Question: I want to override the default template but i have trouble implementing it.
I tried this:
'''
<charting:Chart Title="{Binding Title}" Name="chChart" LegendStyle="{StaticResource LegendStyle1}">
<charting:Chart.Axes>
<charting:DateTimeAxis
x:Name="Abcisa"
Orientation="X"
ShowGridLines="True"
Title="{Binding Abscissa}">
<charting:DateTimeAxis.Template>
<ControlTemplate TargetType="{x:Type charting:DateTimeAxis}">
<Grid x:Name="AxisGrid">
<Grid.RowDefinitions>
<RowDefinition Height="Auto" />
<RowDefinition Height="Auto" />
</Grid.RowDefinitions>
<!--generate content for x axis-->
<datavis:Title x:Name="AxisTitle" Grid.Row="1" />
</Grid>
</ControlTemplate>
</charting:DateTimeAxis.Template>
</charting:Chart>
'''
But i got this for visual tree:

What should i do to create template for 'DateTimeAxis' control?
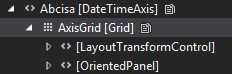
Answer: You should set the 'Style' property of the 'Title' to the 'TitleStyle' of the 'Axis'. This is what the default template looks like:
'''
<ControlTemplate TargetType="charting:DateTimeAxis">
<Grid x:Name="AxisGrid" Background="{TemplateBinding Background}">
<datavis:Title x:Name="AxisTitle" Style="{TemplateBinding TitleStyle}" />
</Grid>
</ControlTemplate>
'''
But you also need to add some data series to the chart for the axis to show up. Please refer to the following article for more information about this and an example: <URL>